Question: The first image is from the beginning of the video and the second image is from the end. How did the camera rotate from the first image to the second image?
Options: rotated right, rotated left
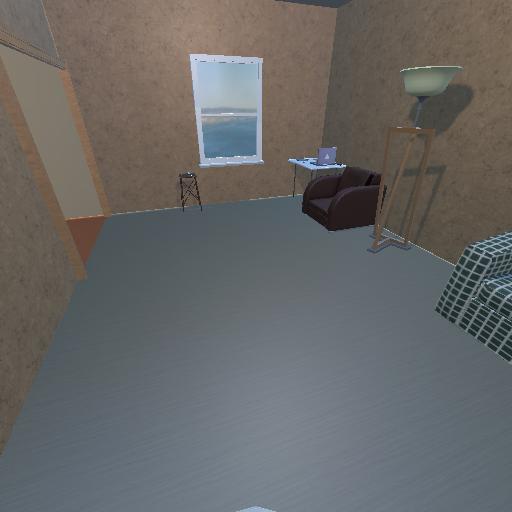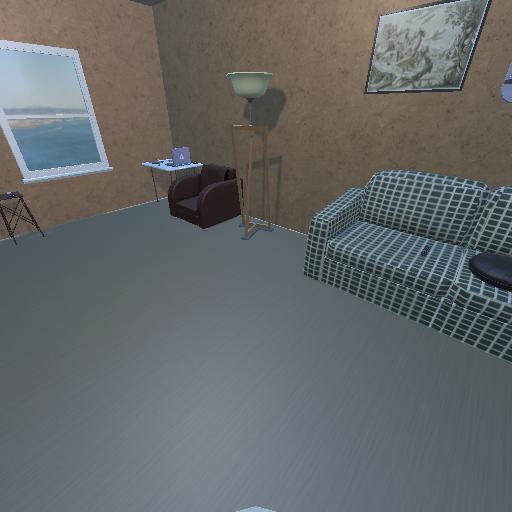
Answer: rotated right